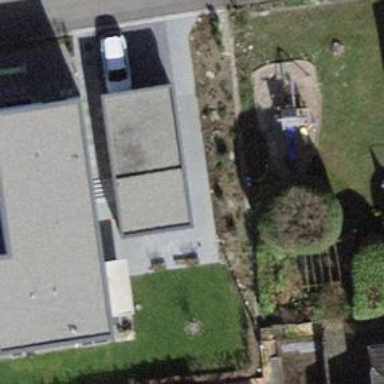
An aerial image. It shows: Building with tile roof.